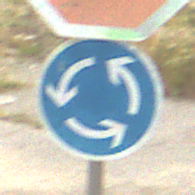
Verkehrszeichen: Kreisverkehr
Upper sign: Stop
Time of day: Midday
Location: Outdoor (Suburban)
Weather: PartlyCloudy
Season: Summer
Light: Natural